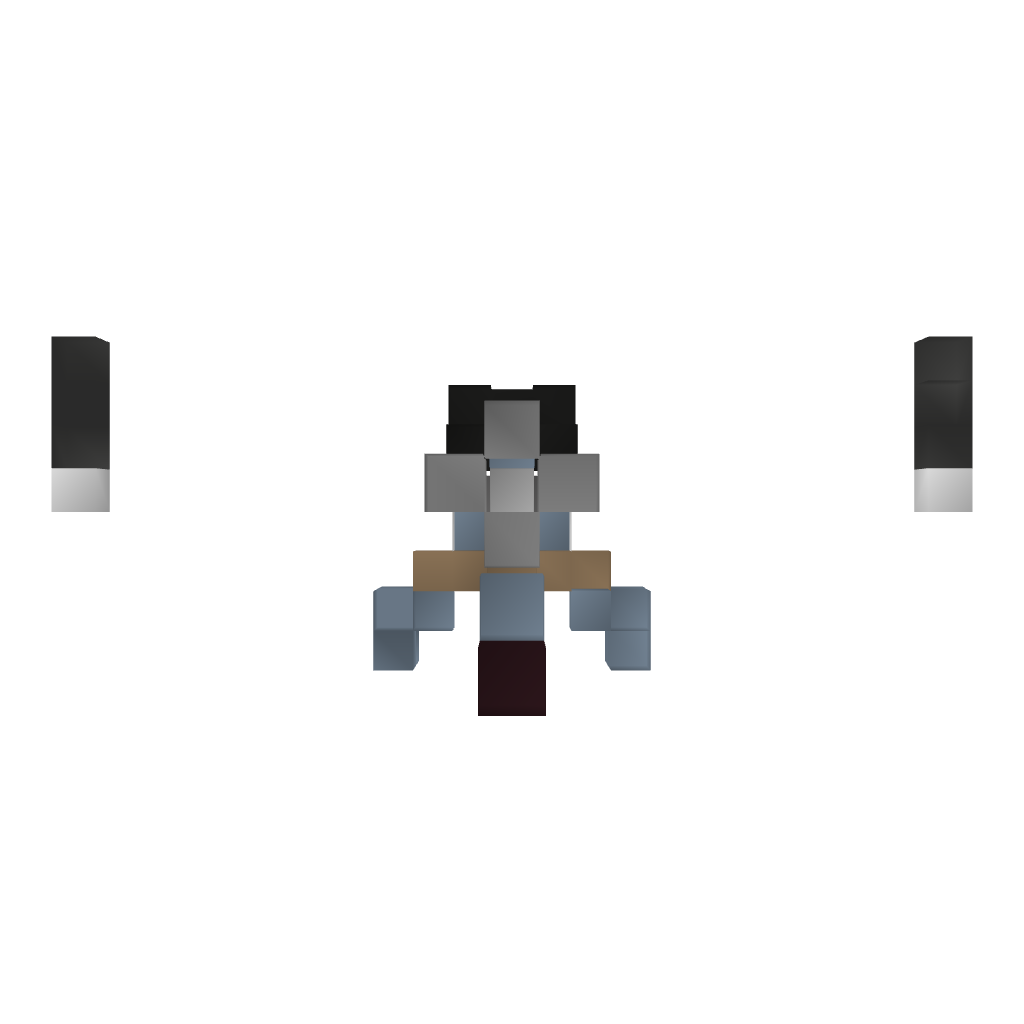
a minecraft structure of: Heinkel He 51